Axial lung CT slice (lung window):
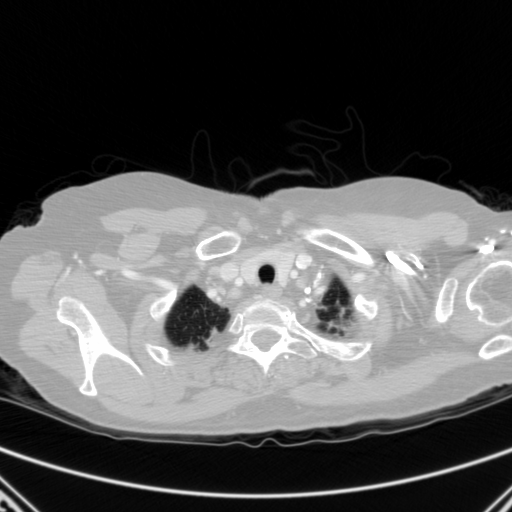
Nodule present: no